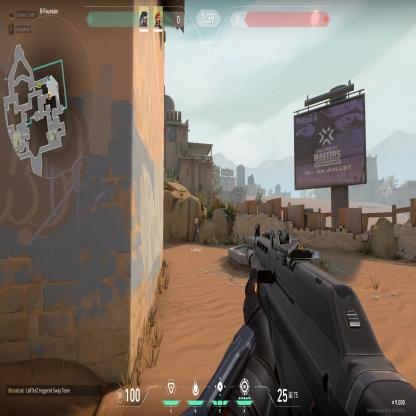
Label: teammate